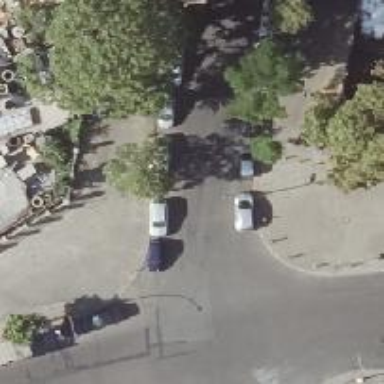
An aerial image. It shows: Unmarked crossing on the road.